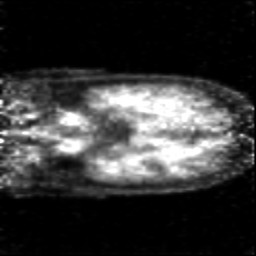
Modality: PET
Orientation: coronal
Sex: female
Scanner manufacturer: siemens